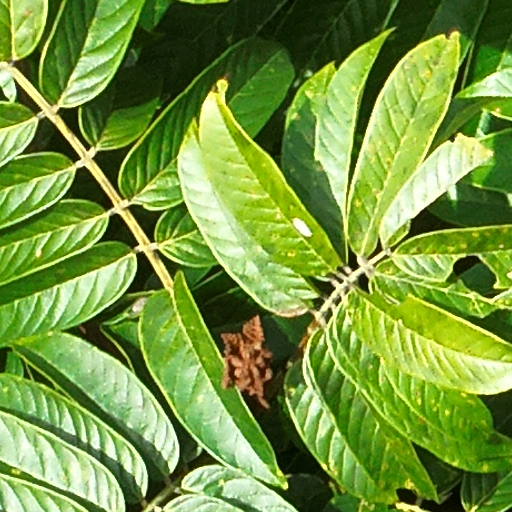
Species: Tachigali panamensis
GBIF accepted scientific name: Tachigali panamensis
Crown area (m\u00b2): 398.591